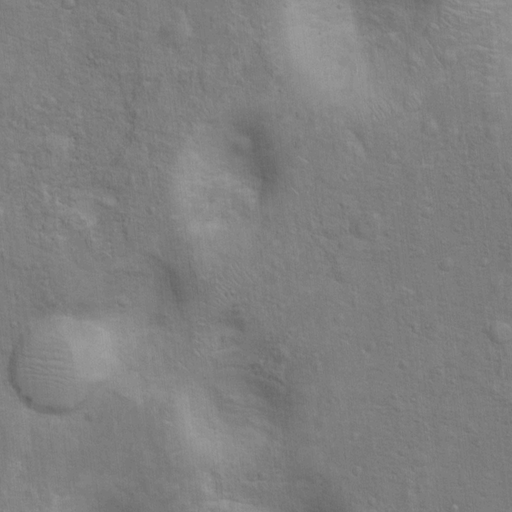
Objects detected: cone, cone, cone, cone, cone, cone, cone